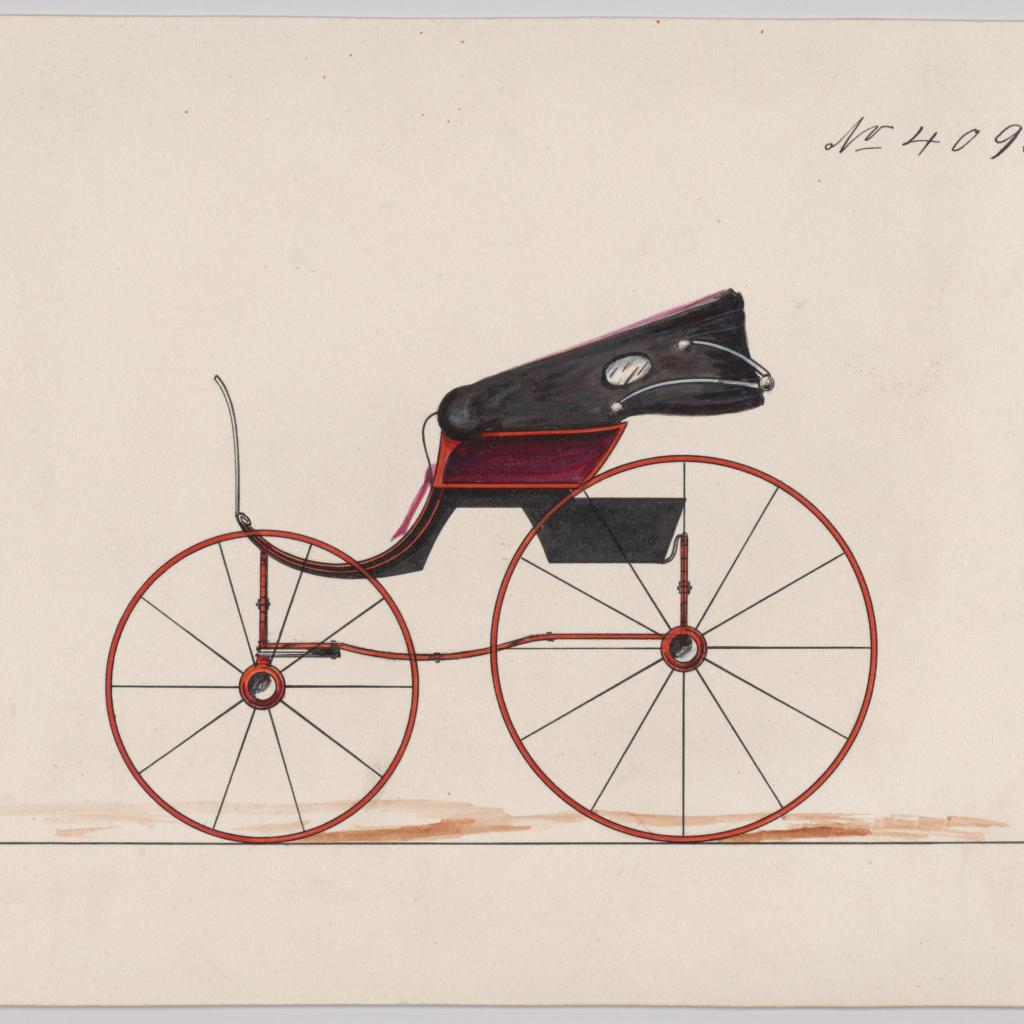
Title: Design for Pony Phaeton, no. 4095
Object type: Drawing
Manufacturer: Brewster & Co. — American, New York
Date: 1890
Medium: Pen and black ink, watercolor and gouache with gum arabic
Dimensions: Sheet: 5 1/2 x 8 9/16 in. (14 x 21.7 cm)
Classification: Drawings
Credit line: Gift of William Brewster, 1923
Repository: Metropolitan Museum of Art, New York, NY